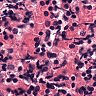
Metastatic tissue present: no